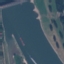
Label: River